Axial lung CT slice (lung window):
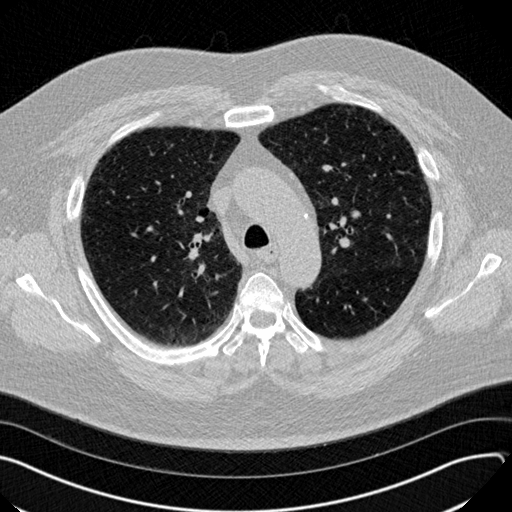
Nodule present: no